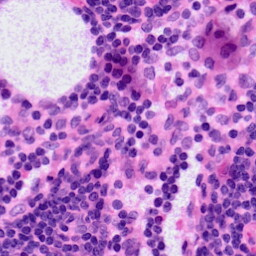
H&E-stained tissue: LymphNode